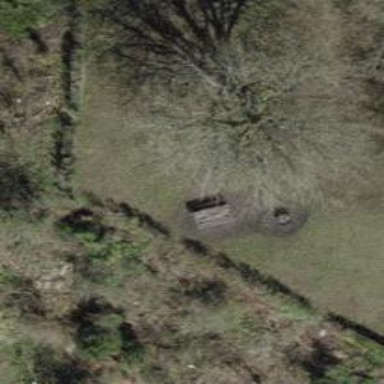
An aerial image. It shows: Picnic table located in leisure land area.